The image shows the envelope spectrum of a rolling-element bearing's vibration signal, with the characteristic fault frequencies (BPFO outer race, BPFI inner race, BSF ball, FTF cage) marked as reference lines. Classify the bearing condition as one of: normal, inner_race, outer_race, ball.
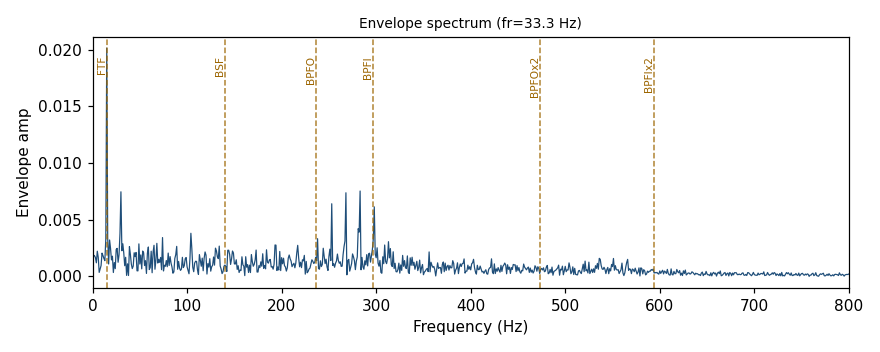
Answer: ball